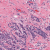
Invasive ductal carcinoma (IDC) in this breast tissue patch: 1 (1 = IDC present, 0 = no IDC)